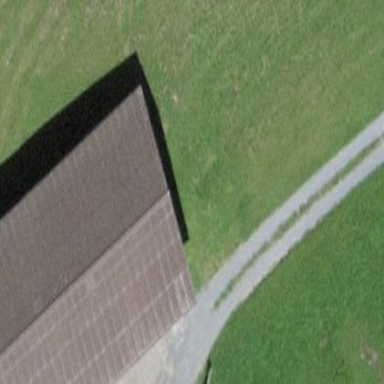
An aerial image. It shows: Rural barn.